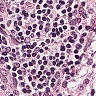
Metastatic tissue present: no